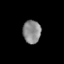
Tissue: lung
Cell type: Epithelial cells
Senescence score: 0.1593
Nuclear area (px): 406
Mean DAPI intensity: 137.934